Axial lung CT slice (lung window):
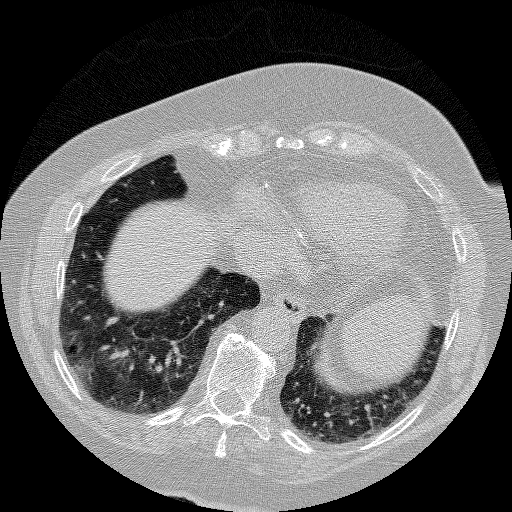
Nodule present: no